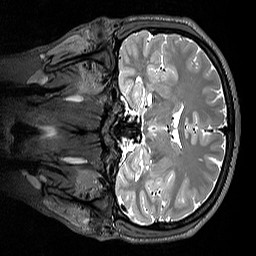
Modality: T2w
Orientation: coronal
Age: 21
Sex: male
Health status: healthy
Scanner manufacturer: siemens
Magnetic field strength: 3 T
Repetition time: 3.2 s
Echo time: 0.412 s